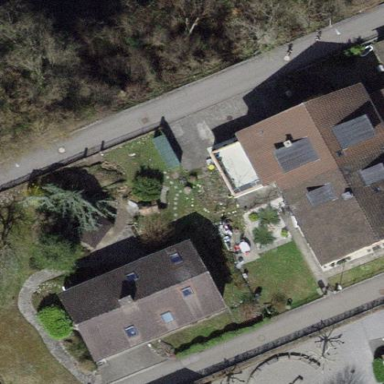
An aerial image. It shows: Gabled roof house.